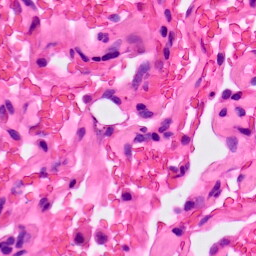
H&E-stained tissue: Lung